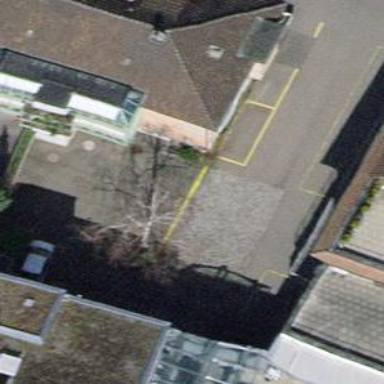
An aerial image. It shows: Parking area with surface.